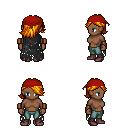
a pixel art fantasy rpg character, female body template, human, dark skin, black tattered cape, teal pants, dark blonde swoop hairstyle, red bandana, leather bracers, maroon shoes, four views (front, back, left, right), 2x2 character sprite sheet, small pixel art, hard edges, no anti-aliasing